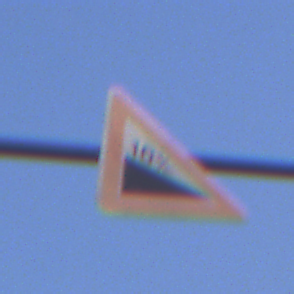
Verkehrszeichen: Gefaelle10
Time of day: SunriseSunset
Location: Outdoor (Nature)
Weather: Clear
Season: NotSpecified
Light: Natural